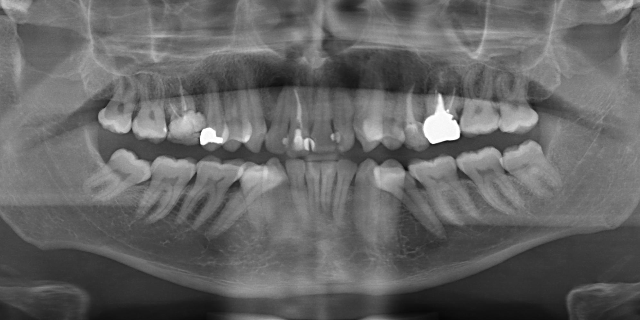
adult